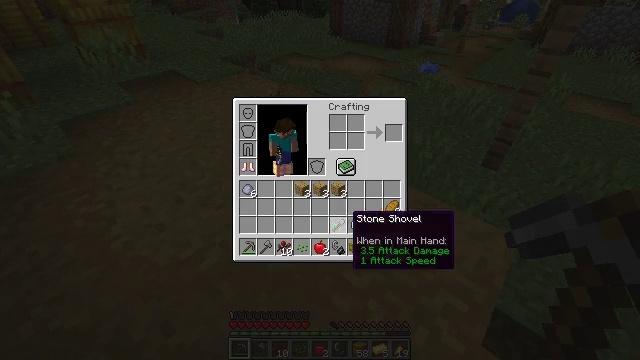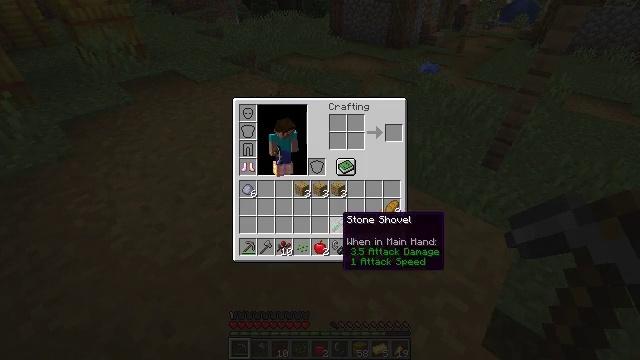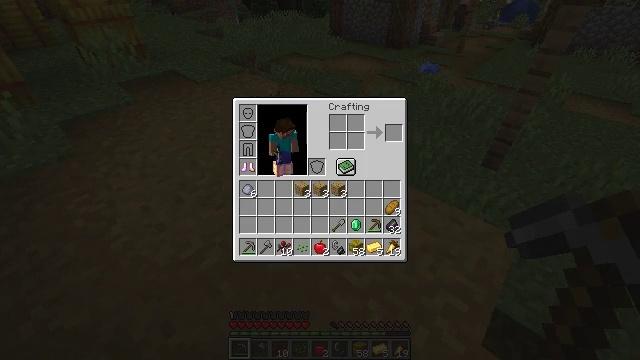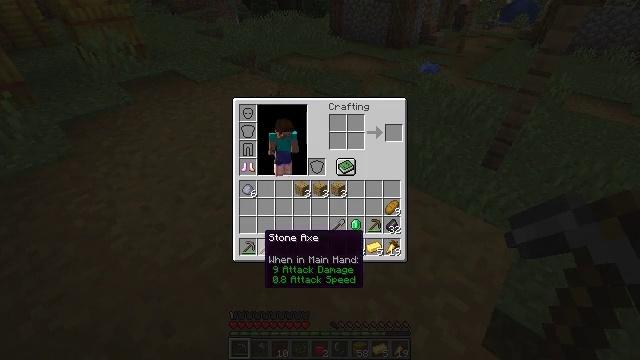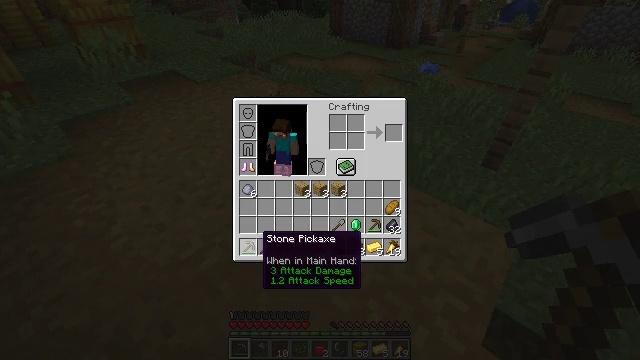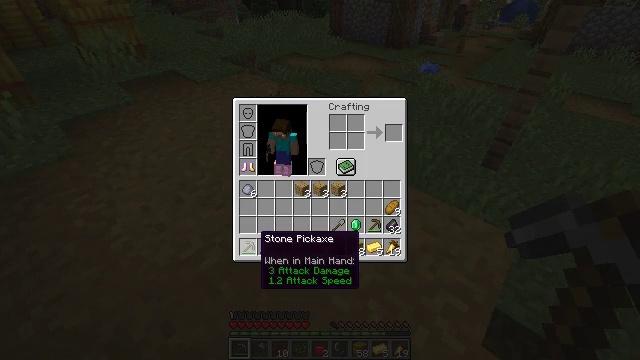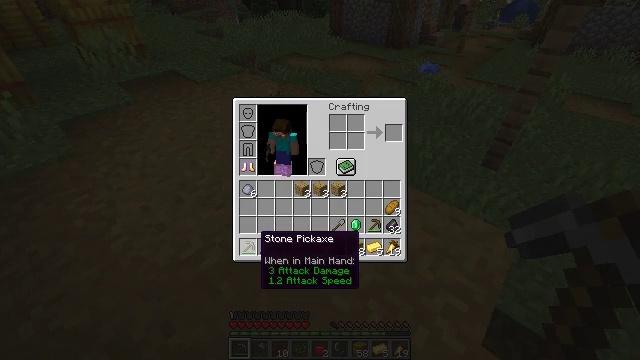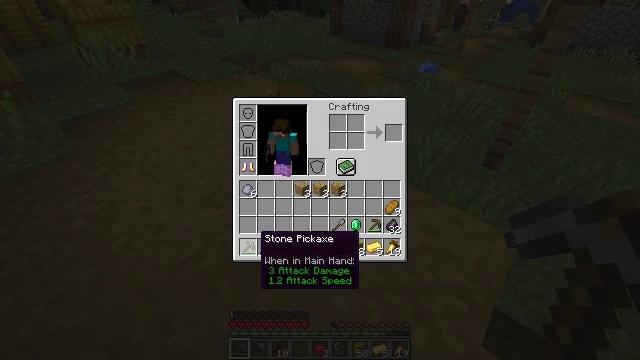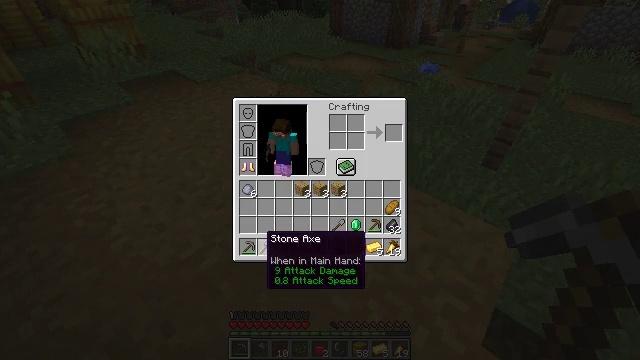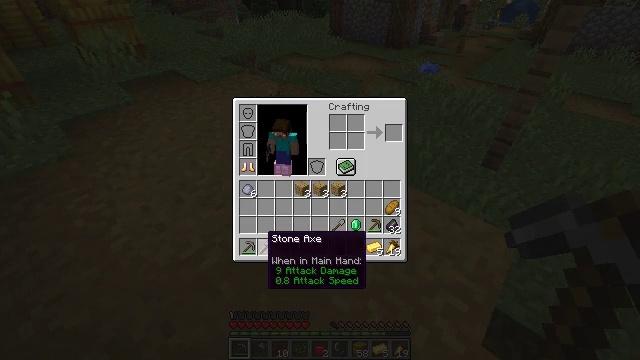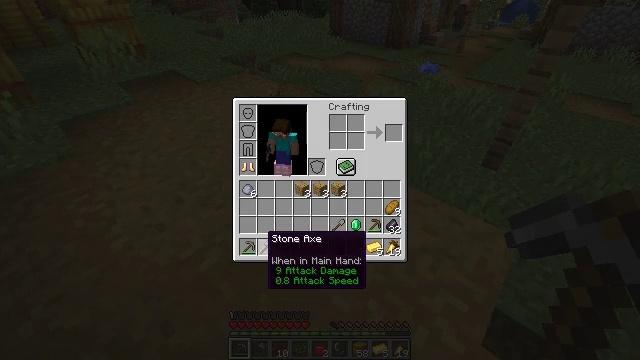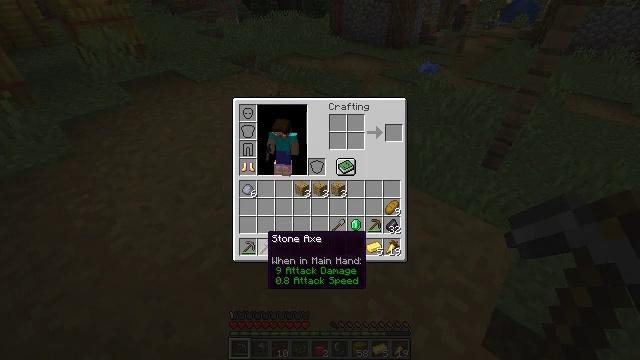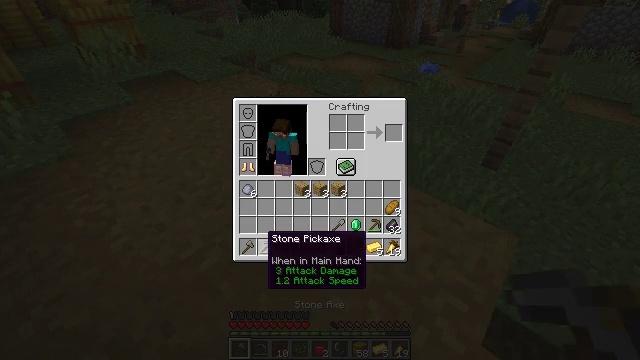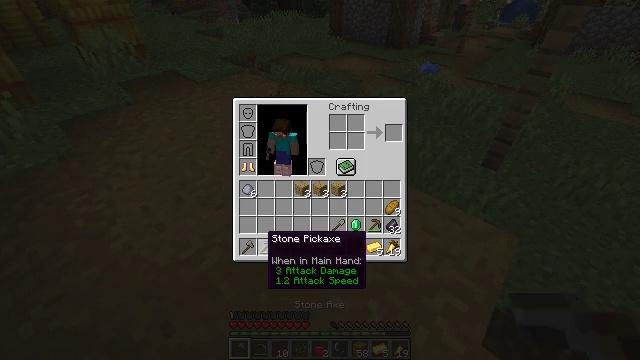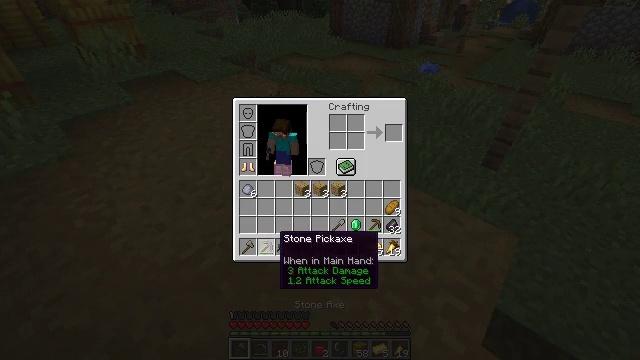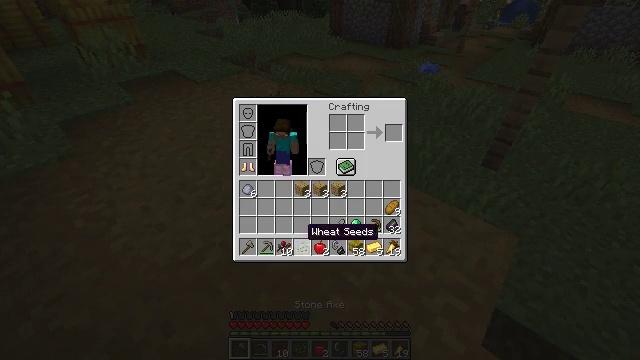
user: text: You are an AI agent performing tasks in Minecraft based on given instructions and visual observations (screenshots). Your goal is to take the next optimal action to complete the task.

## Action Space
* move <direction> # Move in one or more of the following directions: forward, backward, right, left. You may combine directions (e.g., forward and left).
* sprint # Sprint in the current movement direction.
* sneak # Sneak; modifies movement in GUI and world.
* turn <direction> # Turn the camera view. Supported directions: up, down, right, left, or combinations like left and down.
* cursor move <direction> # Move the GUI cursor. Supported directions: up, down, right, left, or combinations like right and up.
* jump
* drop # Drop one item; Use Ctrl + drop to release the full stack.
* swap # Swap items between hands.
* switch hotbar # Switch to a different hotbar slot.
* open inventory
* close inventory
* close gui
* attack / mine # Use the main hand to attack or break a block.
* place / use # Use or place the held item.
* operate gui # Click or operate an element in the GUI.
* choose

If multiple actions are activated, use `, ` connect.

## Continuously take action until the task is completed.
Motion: motion action
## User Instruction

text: Mine a hay block from the field.
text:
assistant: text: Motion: sneak, cursor move left
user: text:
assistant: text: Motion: sneak, cursor move left and down
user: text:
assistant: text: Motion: sneak, cursor move left and down
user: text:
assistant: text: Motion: sneak
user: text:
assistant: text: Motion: sneak
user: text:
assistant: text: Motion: sneak
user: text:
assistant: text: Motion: sneak
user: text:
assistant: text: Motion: sneak
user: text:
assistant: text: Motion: sneak
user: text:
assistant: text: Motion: sneak
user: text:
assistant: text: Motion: sneak
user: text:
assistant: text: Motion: sneak, switch to hotbar 1
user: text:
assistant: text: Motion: sneak, switch to hotbar 1
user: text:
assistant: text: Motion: sneak, cursor move right, switch to hotbar 1
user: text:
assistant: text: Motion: sneak, cursor move right and up
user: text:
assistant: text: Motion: sneak, cursor move right
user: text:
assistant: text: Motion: sneak, cursor move right
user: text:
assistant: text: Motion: sneak
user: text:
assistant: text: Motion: sneak
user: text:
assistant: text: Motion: sneak
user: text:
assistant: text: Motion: sneak
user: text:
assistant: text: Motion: sneak
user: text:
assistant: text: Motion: sneak
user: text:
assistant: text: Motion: sneak
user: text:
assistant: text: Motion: sneak, switch to hotbar 3
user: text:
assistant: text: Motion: sneak, switch to hotbar 3
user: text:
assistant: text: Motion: sneak, switch to hotbar 3
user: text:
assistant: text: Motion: no_op
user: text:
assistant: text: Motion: no_op
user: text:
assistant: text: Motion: no_op